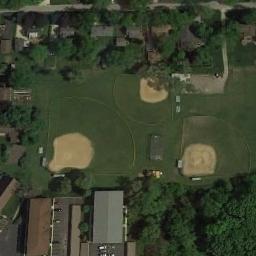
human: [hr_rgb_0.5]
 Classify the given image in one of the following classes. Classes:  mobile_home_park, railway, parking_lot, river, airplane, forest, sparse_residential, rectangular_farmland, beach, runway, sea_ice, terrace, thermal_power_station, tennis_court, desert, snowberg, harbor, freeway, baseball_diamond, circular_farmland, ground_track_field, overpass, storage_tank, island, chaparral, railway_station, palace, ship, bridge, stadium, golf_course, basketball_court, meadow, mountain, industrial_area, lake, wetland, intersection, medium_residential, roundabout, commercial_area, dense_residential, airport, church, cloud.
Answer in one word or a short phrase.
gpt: baseball_diamond